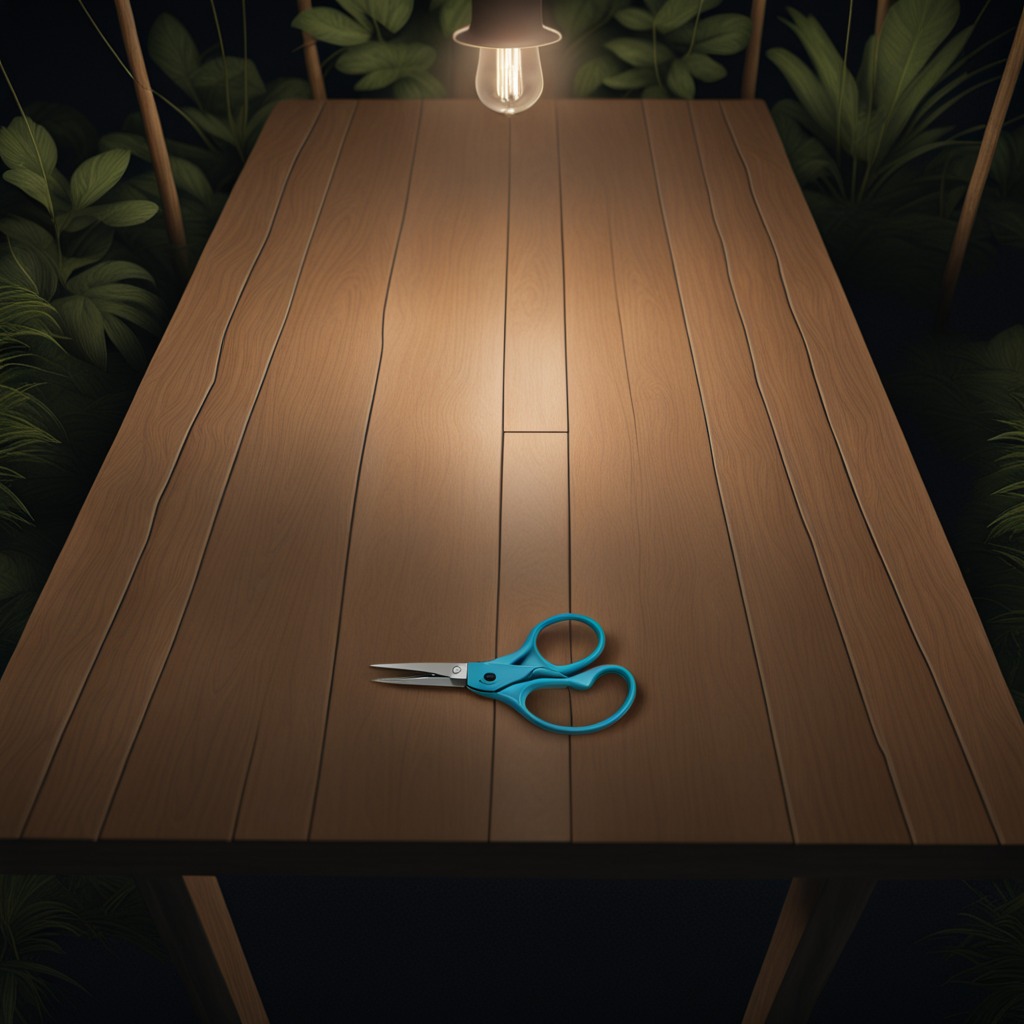
A scissor is lying on the wooden table.